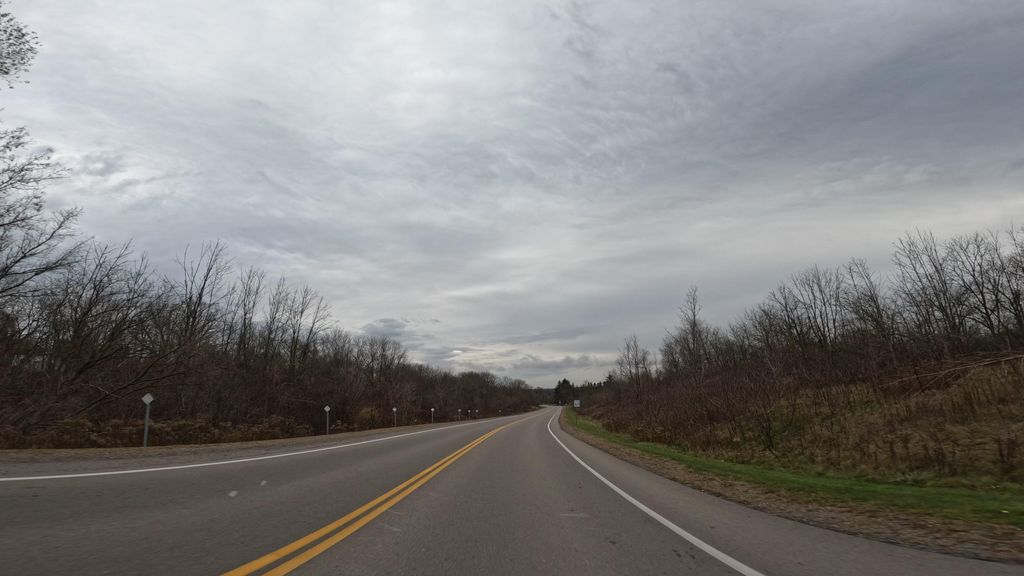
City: hamilton